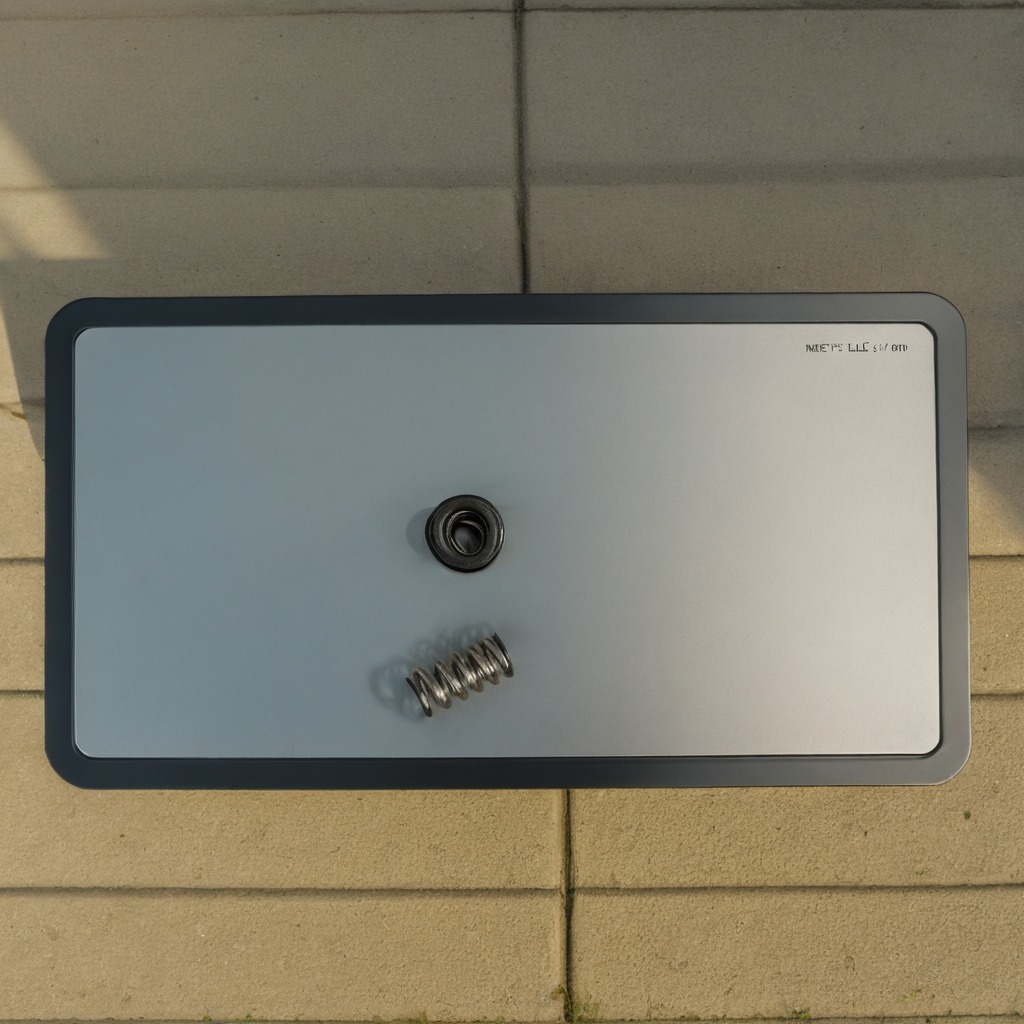
A coiled metal spring is lying on a clean utility table in a temporary outdoor tool station afternoon light present textured surface.